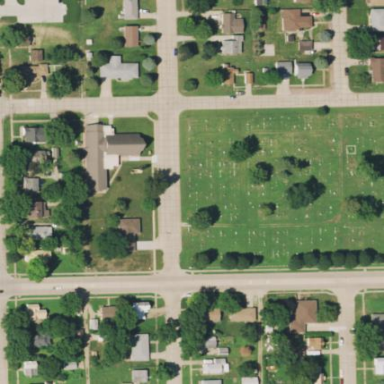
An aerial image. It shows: Cemetery.